Question: I want to change the output from this query where the output for Debit_Credit would be 1 and 2 which is 1 for Debit, 2 for Credit. But the output will be display in one column.
'''
select t_ocmp as Company, t_otyp as TransactionType, t_odoc as DocumentNo
, t_leac as LedgerAcc, t_fyer as FiscalYear, t_fprd as FiscalPeriod, t_obat as Batch
, t_dcdt as DocumentDate, t_bpid as BusinessPartner, t_refr as Reference
, t_ccty as Tax_Country, t_cvat as Tax_Code, t_ccur as Currency
, t_amnt as Amount_Foreign, t_amth_1 as Amount_Home_Currency
, t_dbcr as Debit_Credit
from ....
where t_fprd=10 and t_fyer=2021 and t_leac=<PHONE>;
'''
the output will get like this for debit_credit column

How to change from 1,2 output into Debit,Credit output?
Thanks.
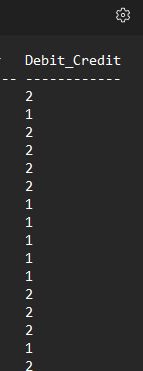
Answer: I think you can use case for the different alias for the same column
'''
SELECT t_ocmp AS Company, t_otyp AS TransactionType, t_odoc AS DocumentNo
, t_leac AS LedgerAcc, t_fyer AS FiscalYear, t_fprd AS FiscalPeriod
, t_obat AS Batch, t_dcdt AS DocumentDate, t_bpid AS BusinessPartner
, t_refr AS Reference, t_ccty AS Tax_Country, t_cvat AS Tax_Code
, t_ccur AS Currency, t_amnt AS Amount_Foreign, t_amth_1 AS Amount_Home_Currency
, CASE WHEN t_dbcr=1 THEN t_dbcr ELSE 0 END AS credit
, CASE WHEN t_dbcr= 2 THEN t_dbcr ELSE 0 END AS debit
FROM ...
WHERE t_fprd = 10 AND t_fyer = 2021 AND t_leac = <PHONE>;
'''